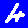
Digit: 4